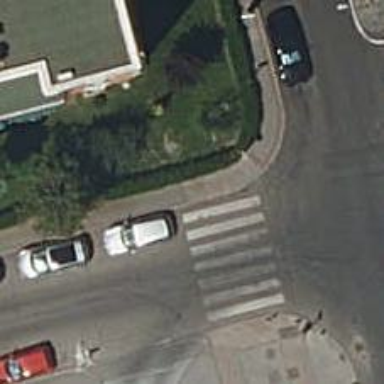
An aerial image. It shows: Bollard barrier.